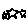
Label: star